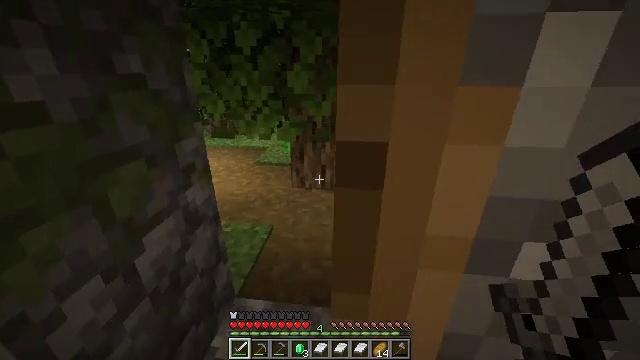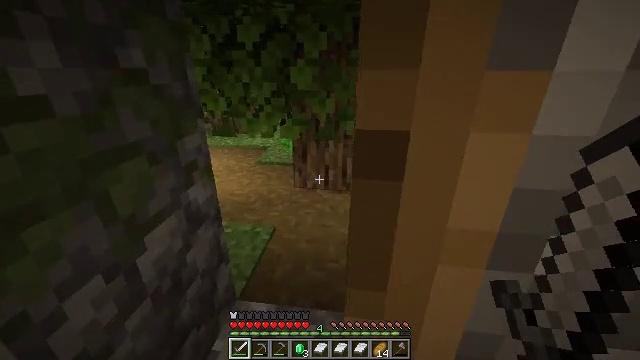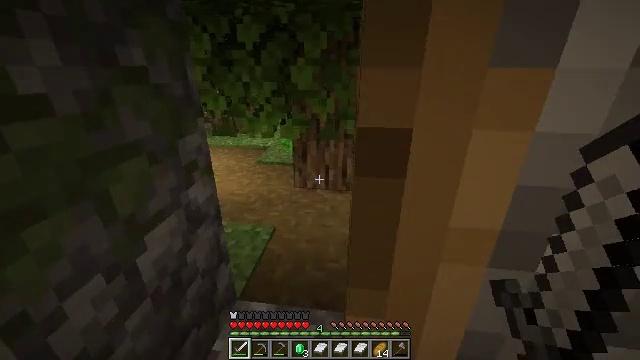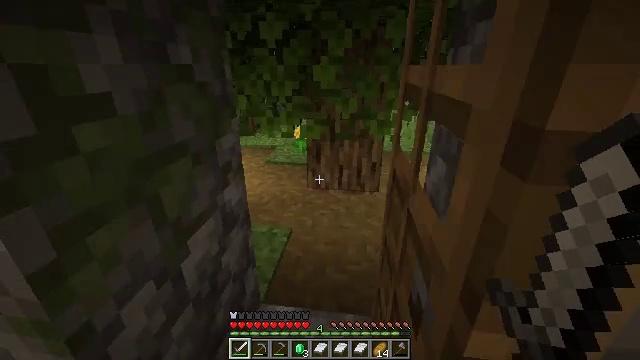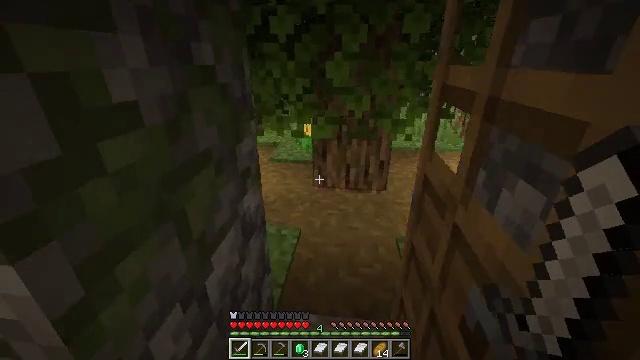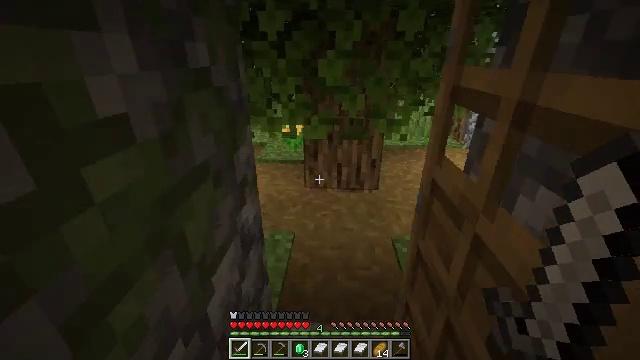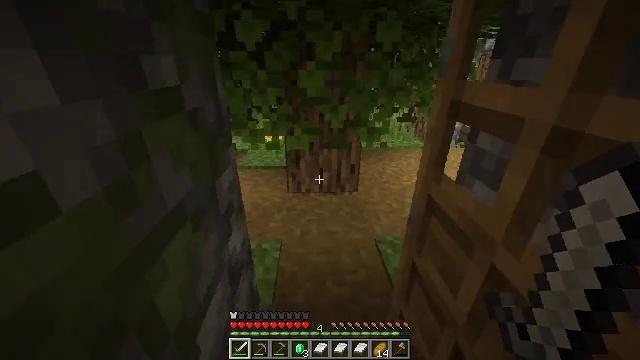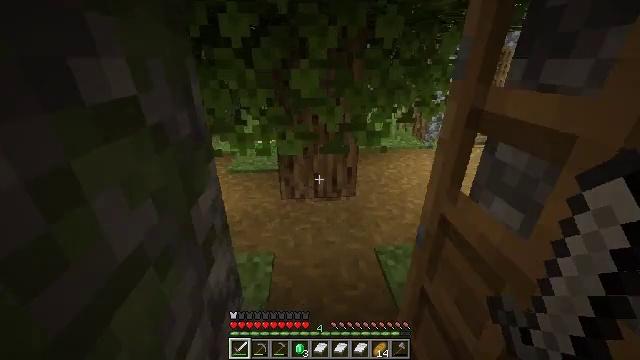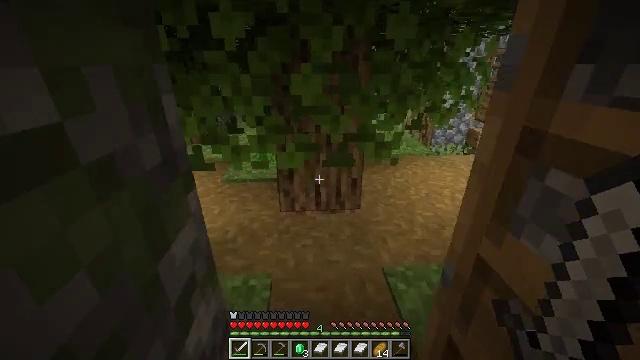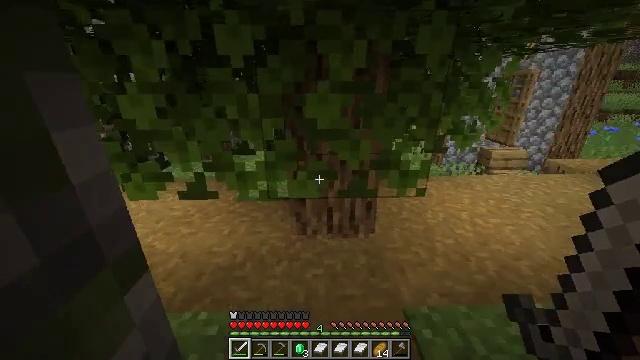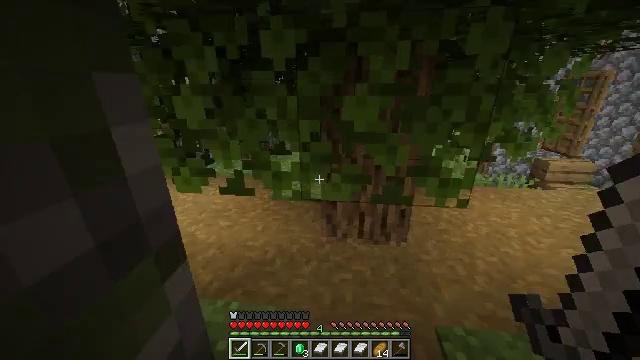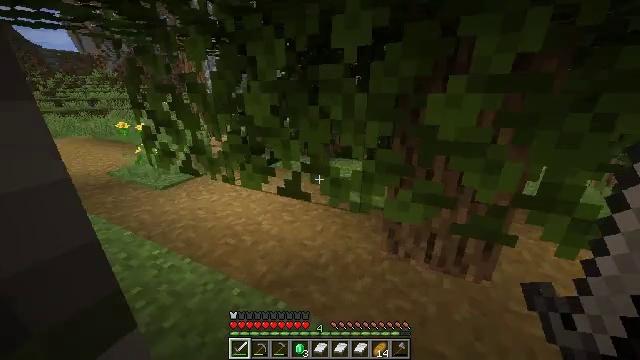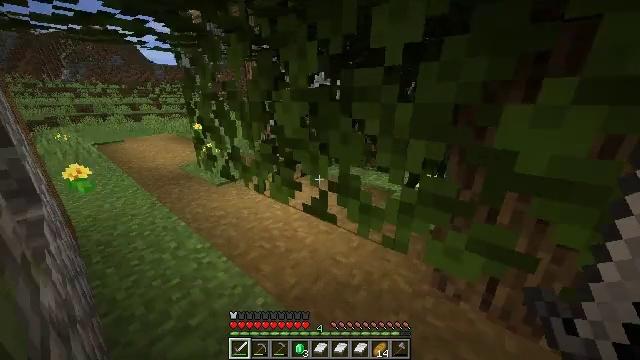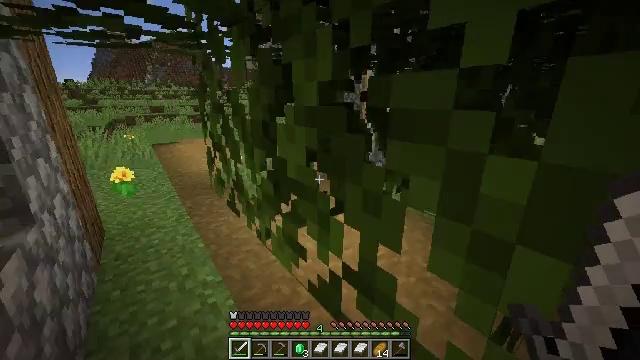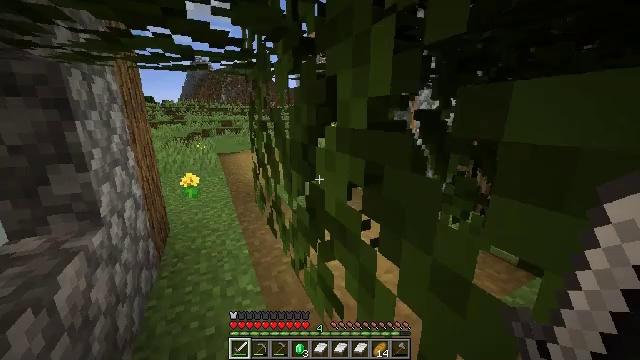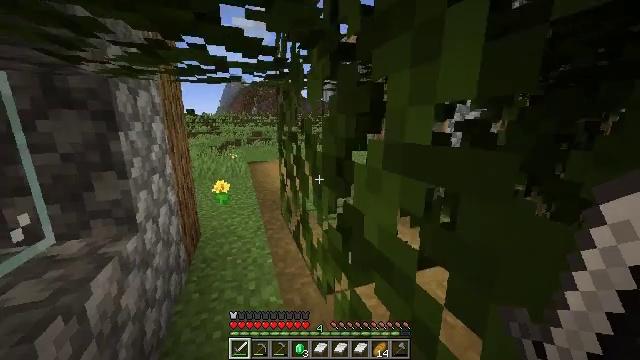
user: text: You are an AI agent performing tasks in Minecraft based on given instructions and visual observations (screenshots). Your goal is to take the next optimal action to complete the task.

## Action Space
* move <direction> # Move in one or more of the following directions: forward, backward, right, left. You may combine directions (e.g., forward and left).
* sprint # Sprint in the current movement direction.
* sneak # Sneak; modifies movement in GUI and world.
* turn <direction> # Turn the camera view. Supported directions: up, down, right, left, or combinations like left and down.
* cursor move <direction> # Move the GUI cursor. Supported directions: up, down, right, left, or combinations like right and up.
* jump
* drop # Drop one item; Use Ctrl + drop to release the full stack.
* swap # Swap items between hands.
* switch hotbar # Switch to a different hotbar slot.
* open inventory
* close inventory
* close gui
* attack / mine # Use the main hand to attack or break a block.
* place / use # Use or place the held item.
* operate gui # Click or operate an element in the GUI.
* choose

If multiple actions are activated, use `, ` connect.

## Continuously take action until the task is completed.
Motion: motion action
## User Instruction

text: Destroy the yellow bed to recycle it.
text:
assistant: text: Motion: move forward, sprint
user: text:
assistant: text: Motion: move forward and move left, sprint
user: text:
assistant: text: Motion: move forward and move left, sprint
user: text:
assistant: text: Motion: move forward and move left, sprint, turn down
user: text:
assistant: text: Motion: move forward and move left, sprint, turn right
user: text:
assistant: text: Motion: move forward and move left, sprint, turn right
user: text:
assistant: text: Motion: move forward, sprint, turn right
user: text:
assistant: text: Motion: move forward, sprint, turn up
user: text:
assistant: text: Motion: move forward, sprint, turn left and up
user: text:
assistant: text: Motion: move forward, sprint, turn left
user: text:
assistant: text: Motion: move forward, sprint, turn left
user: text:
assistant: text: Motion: move forward, sprint, turn left and up
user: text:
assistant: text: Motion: move forward, sprint, turn left and up
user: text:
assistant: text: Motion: move forward, sprint, turn left and up
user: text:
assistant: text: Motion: move forward, sprint, turn left and up
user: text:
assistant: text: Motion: move forward, sprint, turn left
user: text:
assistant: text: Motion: move forward, sprint
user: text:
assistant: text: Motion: move forward, sprint
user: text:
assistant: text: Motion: move forward, sprint, turn left and up
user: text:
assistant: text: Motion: move forward and move left, sprint, turn left
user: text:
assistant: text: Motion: move forward and move left, sprint
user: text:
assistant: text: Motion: move forward and move left, sprint, turn right
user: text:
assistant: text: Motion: move forward and move left, sprint, turn right and down
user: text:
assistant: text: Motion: move forward and move left, sprint, turn right
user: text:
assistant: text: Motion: move forward, sprint, turn right
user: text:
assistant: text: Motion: move forward, sprint, turn right
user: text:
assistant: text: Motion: move forward, sprint
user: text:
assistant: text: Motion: move forward, sprint, turn right and down
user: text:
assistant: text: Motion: move forward, sprint, turn right
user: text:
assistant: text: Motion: move forward, sprint